Interaction volume radius: 10 \u00c5
Interaction volume height: 40 \u00c5
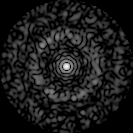
Disorder parameter: 0.8405